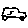
Label: car